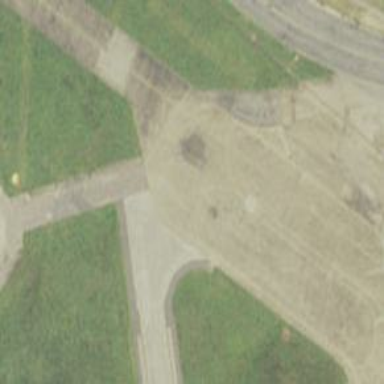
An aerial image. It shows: Image of taxiway at airport.